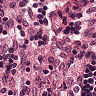
Metastatic tissue present: no